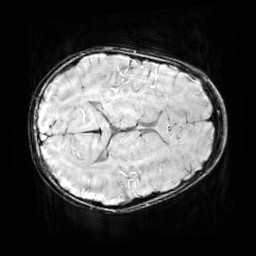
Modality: SWI
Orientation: axial
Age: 10
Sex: female
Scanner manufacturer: siemens
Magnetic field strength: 3 T
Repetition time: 0.027 s
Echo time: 0.02 s